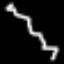
Label: squiggle